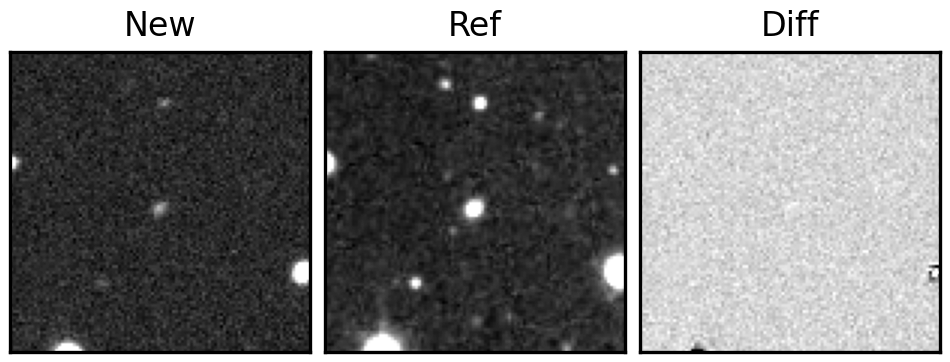
Label: real